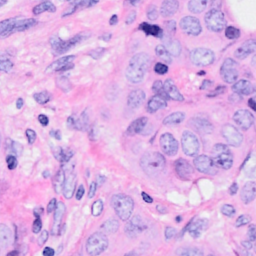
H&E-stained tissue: Breast